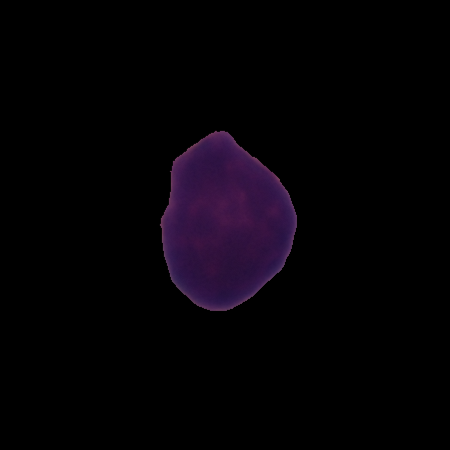
Label: healthy